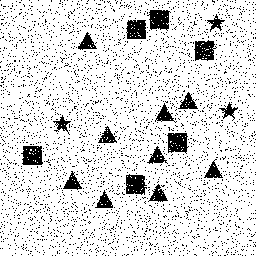
Squares: 6
Triangles: 9
Stars: 3
Total shapes: 18